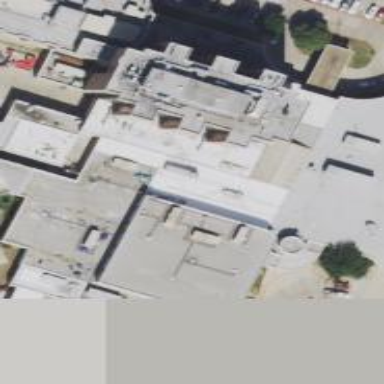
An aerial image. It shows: Hospital building.